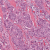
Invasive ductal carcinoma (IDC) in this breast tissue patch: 1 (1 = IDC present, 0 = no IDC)